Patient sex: M
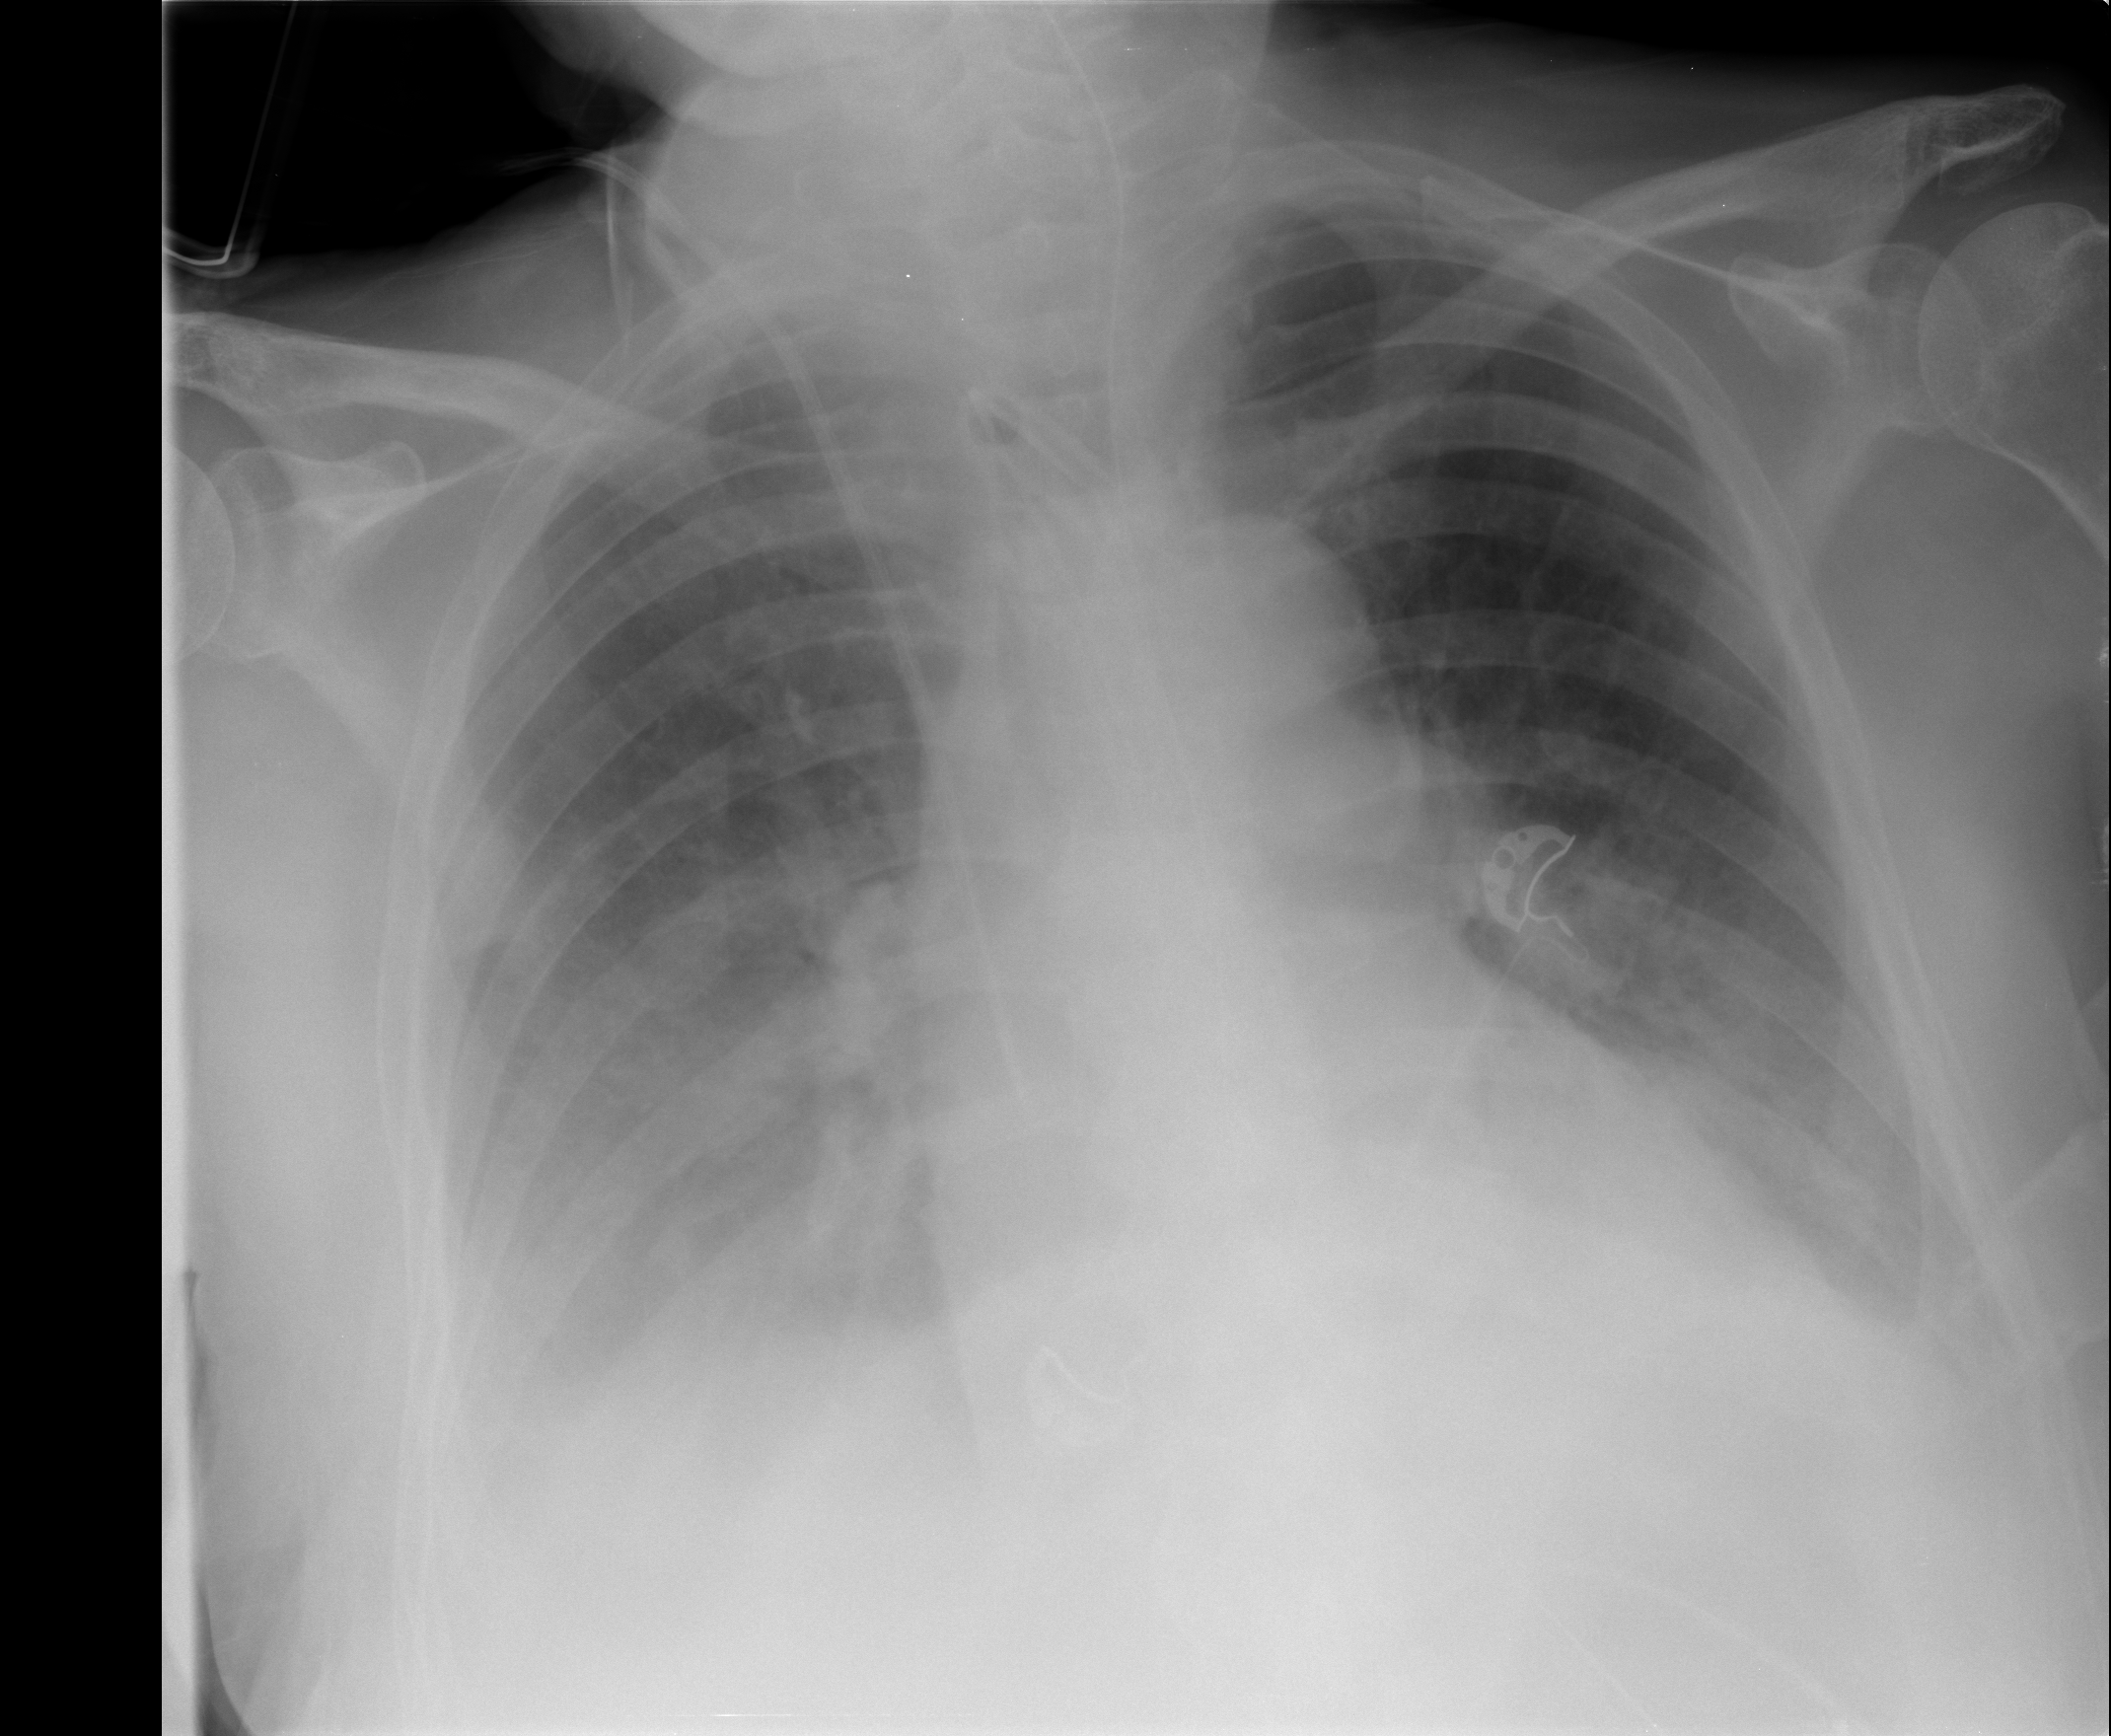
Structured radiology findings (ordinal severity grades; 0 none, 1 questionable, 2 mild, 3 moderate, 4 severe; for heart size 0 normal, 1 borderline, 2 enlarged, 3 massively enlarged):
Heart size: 1
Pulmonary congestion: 0
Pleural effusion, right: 2
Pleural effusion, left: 2
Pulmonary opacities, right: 2
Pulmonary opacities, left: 0
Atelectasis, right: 2
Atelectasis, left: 2